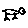
Label: bird